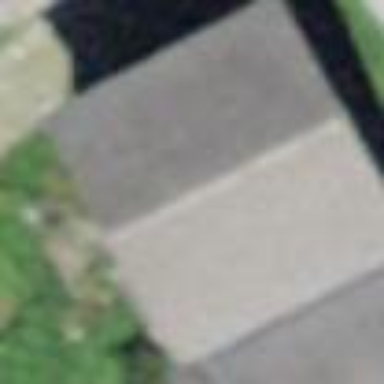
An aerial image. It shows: Simple and straightforward house.